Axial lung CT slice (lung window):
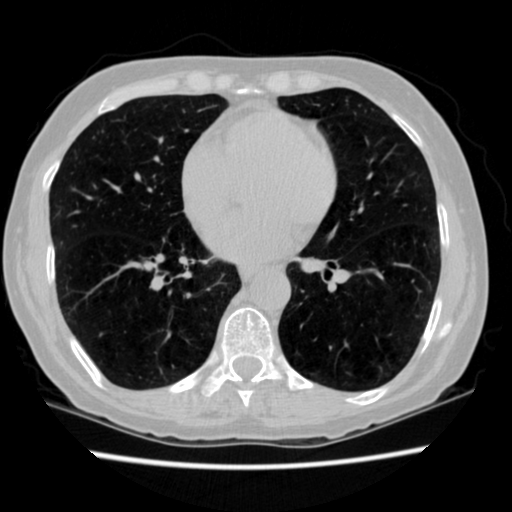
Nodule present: no